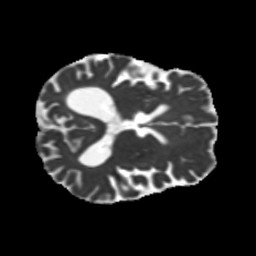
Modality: MD
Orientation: axial
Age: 75
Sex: male
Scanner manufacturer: siemens
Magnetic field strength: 3 T
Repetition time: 5.25 s
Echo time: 0.08 s